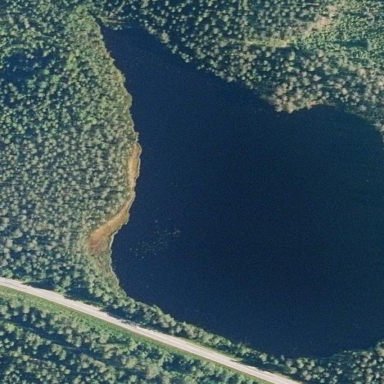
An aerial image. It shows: Pond surrounded by natural water.